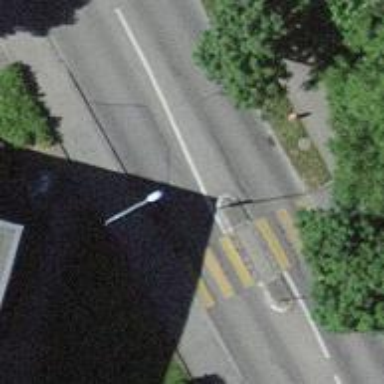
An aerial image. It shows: Uncontrolled road crossing.